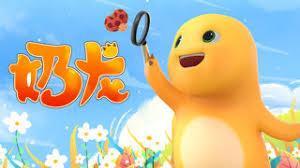
Label: nailong